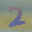
Label: 2